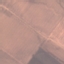
Label: AnnualCrop